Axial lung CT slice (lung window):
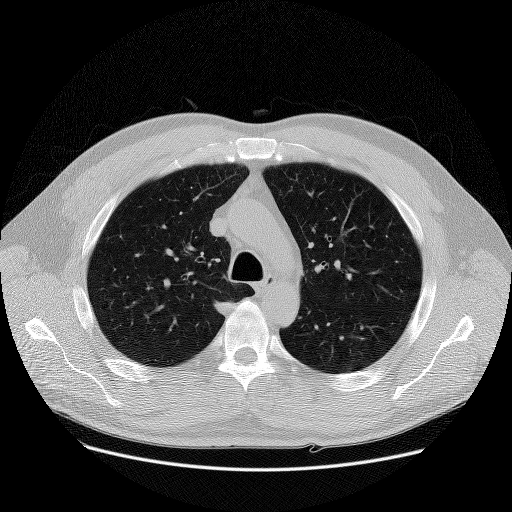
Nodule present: no